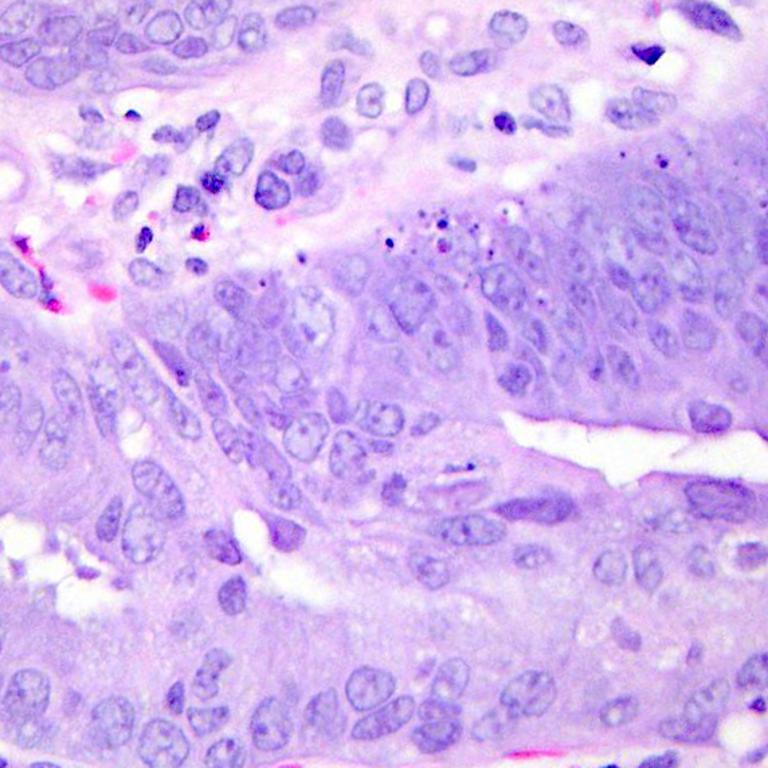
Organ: colon
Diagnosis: adenocarcinomas